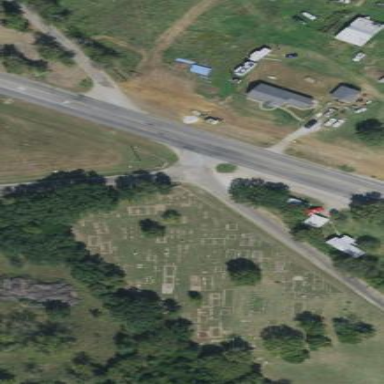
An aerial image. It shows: Cemetery.